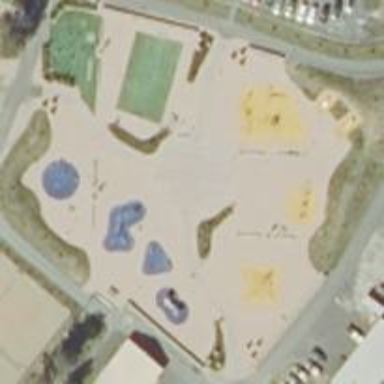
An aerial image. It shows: Playground area for leisure land.